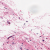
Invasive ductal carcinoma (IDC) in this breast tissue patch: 0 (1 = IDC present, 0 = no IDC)